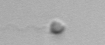
Label: nanoplankton_mix